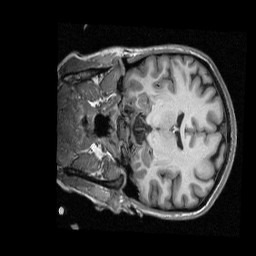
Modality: T1w
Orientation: coronal
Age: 27
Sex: female
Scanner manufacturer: siemens
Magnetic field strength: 3 T
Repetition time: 2.3 s
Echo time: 0.00298 s